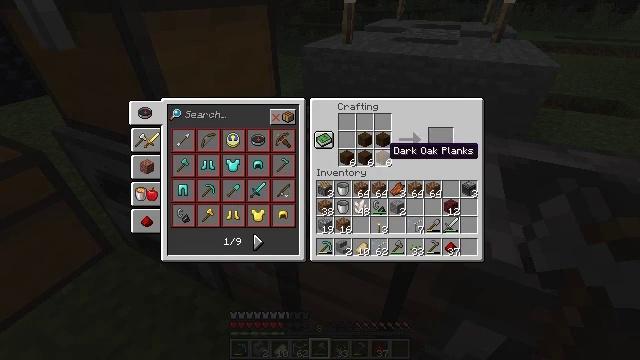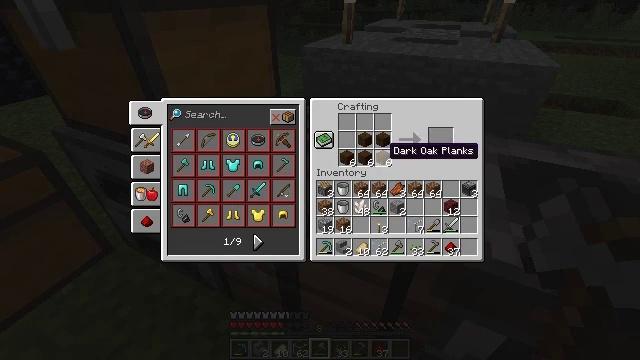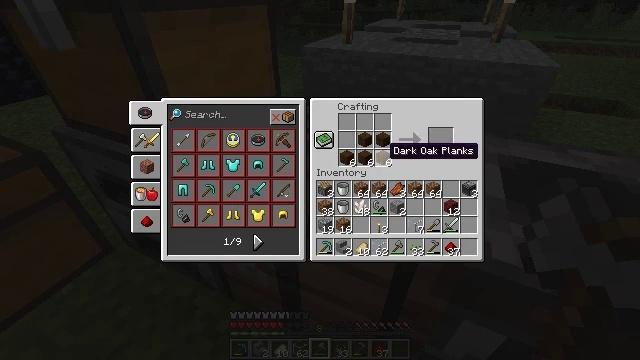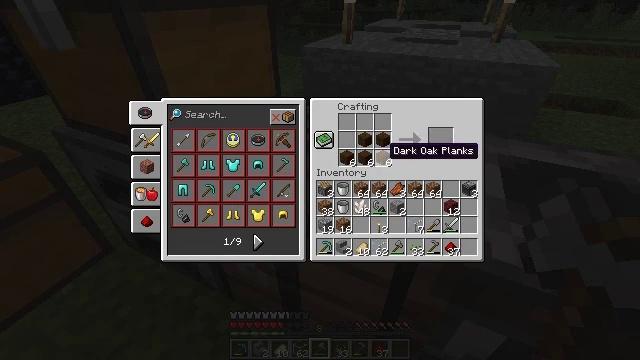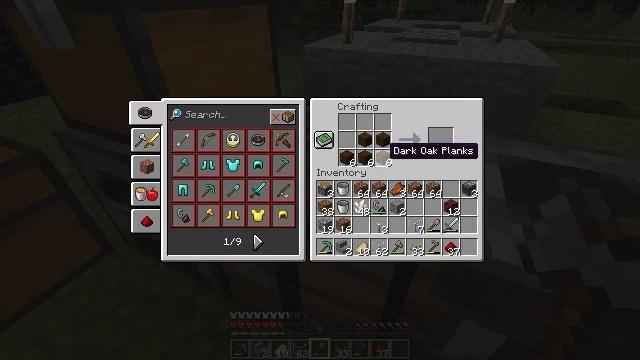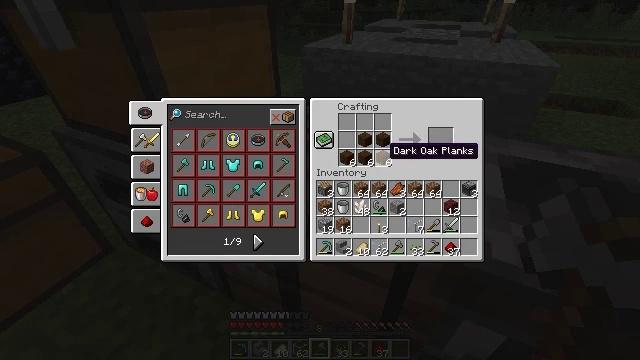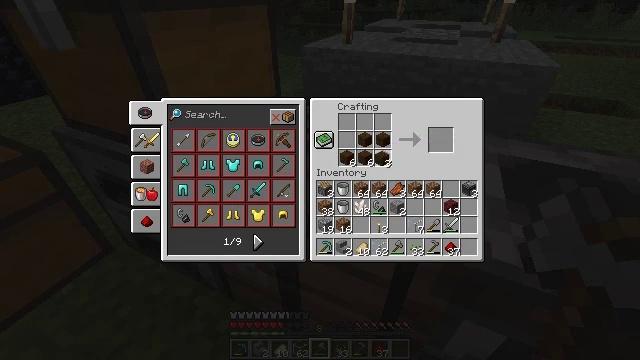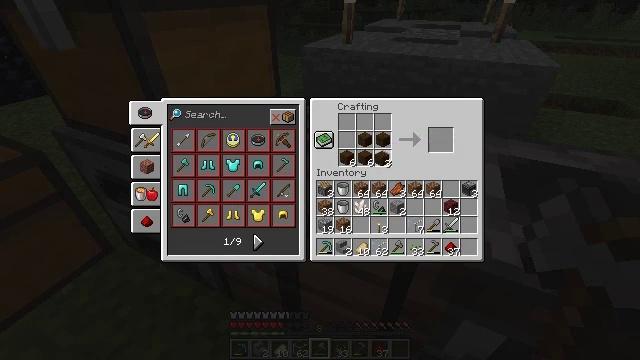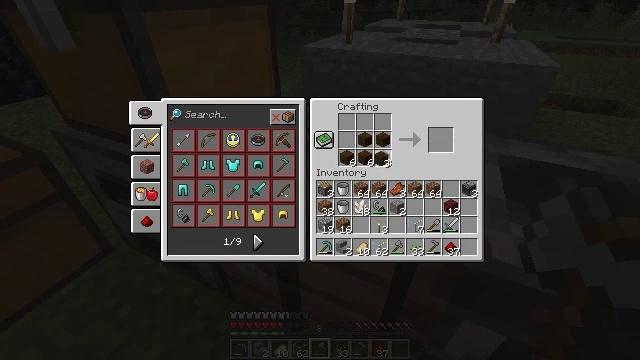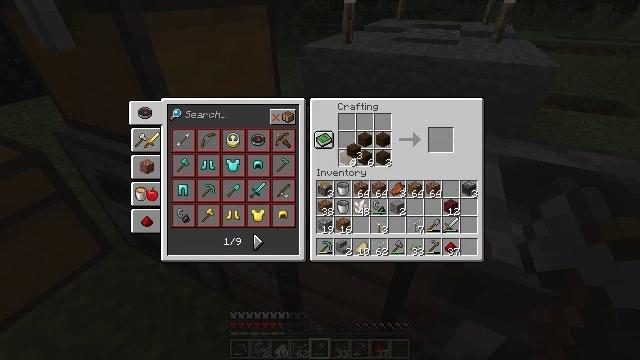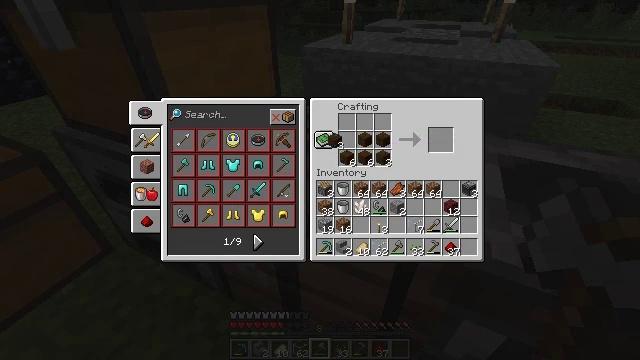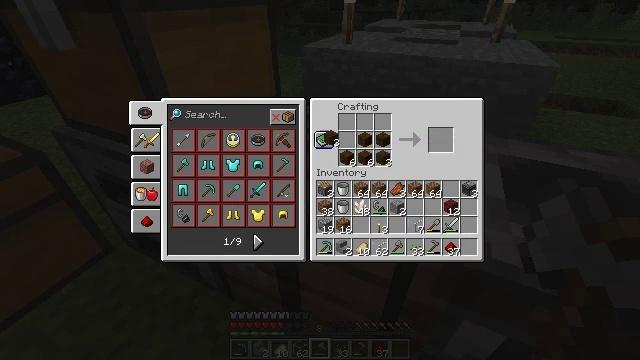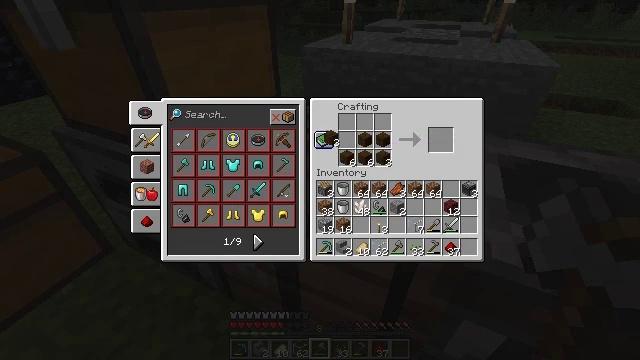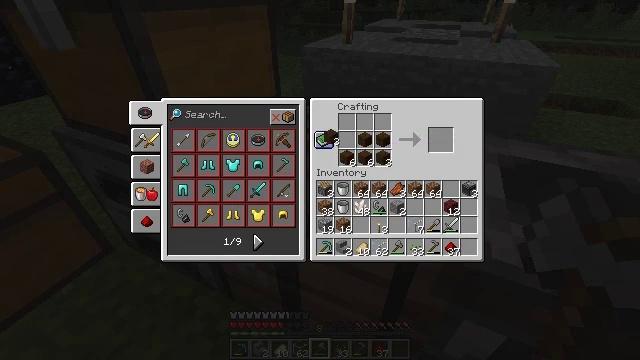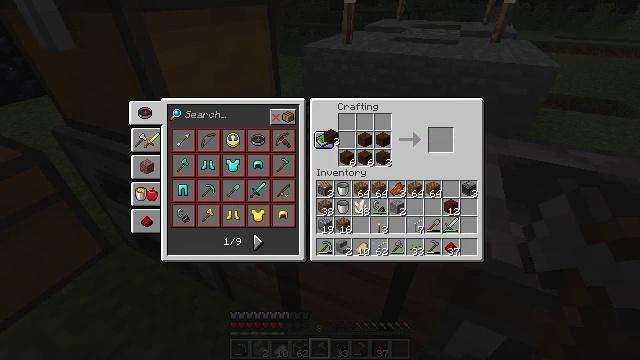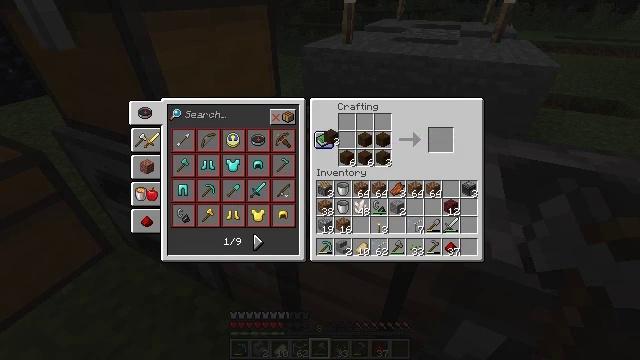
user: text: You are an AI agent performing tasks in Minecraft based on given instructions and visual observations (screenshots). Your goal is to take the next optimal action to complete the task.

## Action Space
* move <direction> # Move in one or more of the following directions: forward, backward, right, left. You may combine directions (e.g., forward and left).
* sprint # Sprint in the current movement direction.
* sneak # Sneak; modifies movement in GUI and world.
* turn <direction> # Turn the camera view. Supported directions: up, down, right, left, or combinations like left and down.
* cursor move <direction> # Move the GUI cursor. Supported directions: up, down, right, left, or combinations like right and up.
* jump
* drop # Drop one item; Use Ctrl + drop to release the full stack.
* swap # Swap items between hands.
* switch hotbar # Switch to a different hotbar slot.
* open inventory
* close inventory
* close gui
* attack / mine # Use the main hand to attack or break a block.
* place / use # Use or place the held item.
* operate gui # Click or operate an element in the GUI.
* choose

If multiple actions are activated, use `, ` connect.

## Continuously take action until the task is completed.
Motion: motion action
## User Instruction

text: Make a dark oak trapdoor.
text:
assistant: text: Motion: no_op
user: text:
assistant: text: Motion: no_op
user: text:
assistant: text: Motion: no_op
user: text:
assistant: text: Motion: no_op
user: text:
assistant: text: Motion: no_op
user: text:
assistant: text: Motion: use / place
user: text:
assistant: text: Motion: use / place
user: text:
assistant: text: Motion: use / place
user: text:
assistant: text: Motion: turn left and up
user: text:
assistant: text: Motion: turn left and up
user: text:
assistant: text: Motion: no_op
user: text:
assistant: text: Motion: no_op
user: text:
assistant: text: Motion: no_op
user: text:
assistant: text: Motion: no_op
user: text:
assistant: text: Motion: no_op
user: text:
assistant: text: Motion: no_op
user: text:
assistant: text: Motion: attack / mine
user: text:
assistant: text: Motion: attack / mine
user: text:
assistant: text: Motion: no_op
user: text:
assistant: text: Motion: no_op
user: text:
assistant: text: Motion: no_op
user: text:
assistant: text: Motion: no_op
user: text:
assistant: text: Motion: no_op
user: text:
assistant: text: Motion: no_op
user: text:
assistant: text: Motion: no_op
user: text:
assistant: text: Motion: no_op
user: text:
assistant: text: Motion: no_op
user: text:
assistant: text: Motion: no_op
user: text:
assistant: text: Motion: no_op
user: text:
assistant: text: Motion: turn left